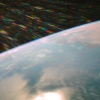
Label: sunburn